【题型】填空题　【知识点】立体几何　【难度】easy
已知某圆锥的高为2，其侧面展开图为半圆，则该圆锥底面圆的半径为\underline{\quad\quad}.
【解答】
\noindent \textbf{【答案】} $\dfrac{2\sqrt{3}}{3}$

\noindent \textbf{【分析】} 利用侧面展开图与原几何体的轴截面之间的数量关系求解即可.

\noindent \textbf{【详解】} 如图所示，

\noindent 设圆锥底面圆的半径为$r$，高为$2$，母线长为$\sqrt{r^2+4}$，

\noindent 由题意得，$2\pi r = \pi\sqrt{r^2+4}$，

\noindent 故$4r^2 = 4+r^2$，解得$r = \dfrac{2\sqrt{3}}{3}$.

\noindent 故答案为：$\dfrac{2\sqrt{3}}{3}$.
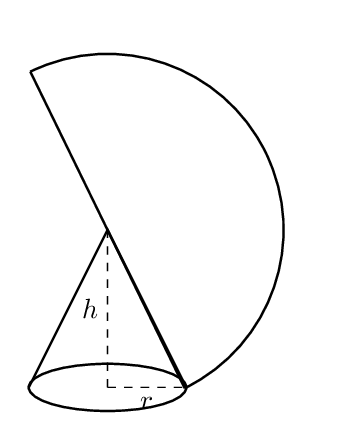